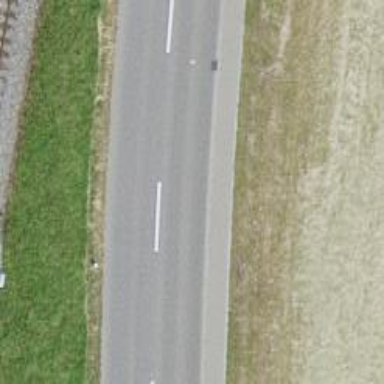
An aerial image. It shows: Secondary road with asphalt surface.